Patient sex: F
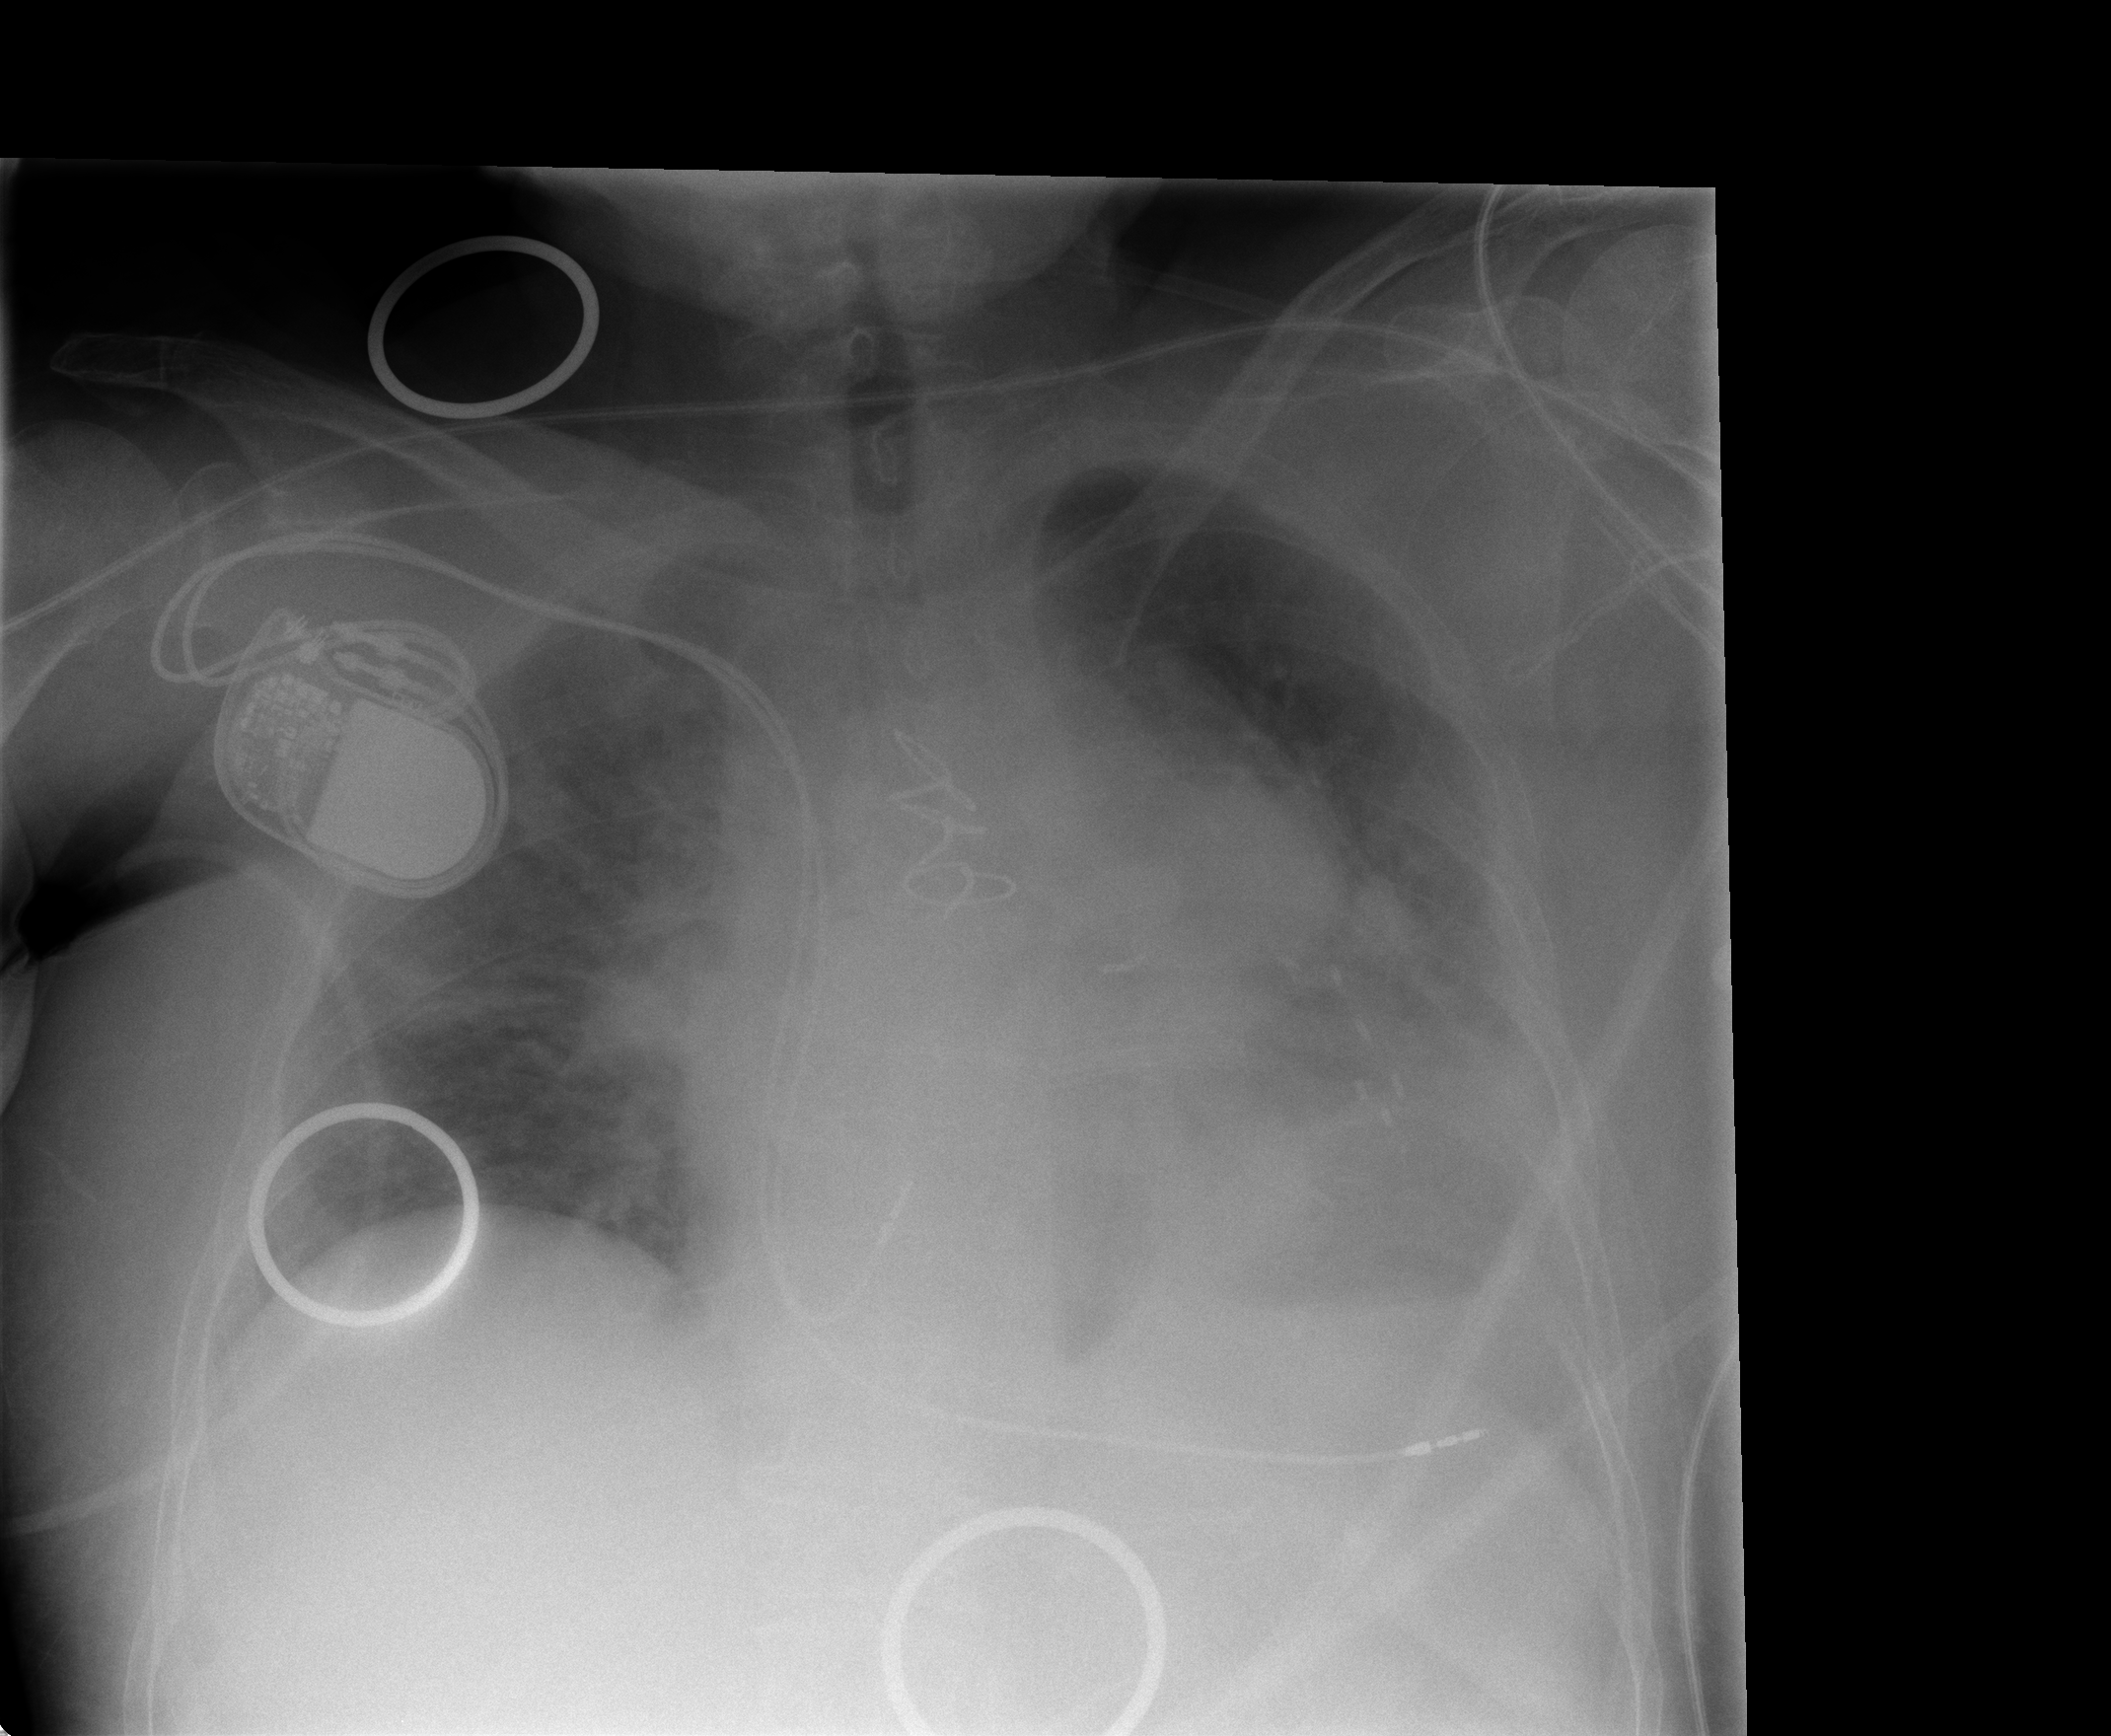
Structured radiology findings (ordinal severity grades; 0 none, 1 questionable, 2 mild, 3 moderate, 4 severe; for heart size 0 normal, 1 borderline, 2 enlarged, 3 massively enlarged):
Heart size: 2
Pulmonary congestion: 3
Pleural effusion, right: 0
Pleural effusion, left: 2
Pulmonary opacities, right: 1
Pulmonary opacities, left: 2
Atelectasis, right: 2
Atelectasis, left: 2